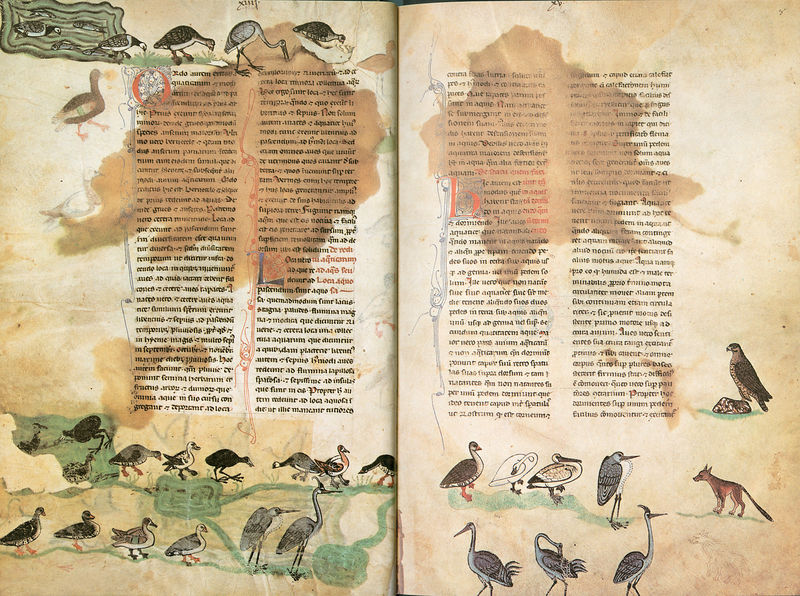
Titel: Falkenbuch Friedrichs des II.; De arte venandi cum avibus
Institution: Rom, Biblioteca Vaticana
Schlagwörter: adler, falke, wasser, grün, see, teich, braun, gras, tiere, beige, bach, vögel, schrift, papier, ente, gans, schwan, enten, fluß, kolonnen, buch, seen, buchstaben, reiher, fleck, flecken, fuchs, zeilen, buchseiten, frosch, fische, wasserr, storch, buchmalerei, schrfit, störche, scfische